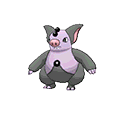
Pok\u00e9mon: grumpig